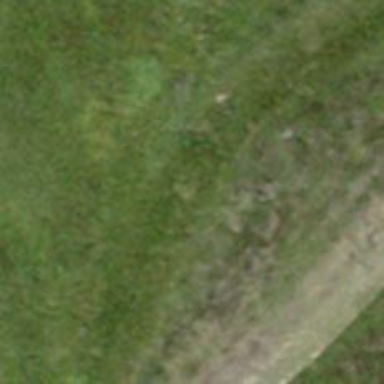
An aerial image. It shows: Grass track road with grade 5 tracktype.